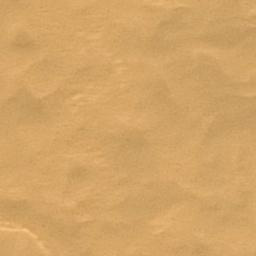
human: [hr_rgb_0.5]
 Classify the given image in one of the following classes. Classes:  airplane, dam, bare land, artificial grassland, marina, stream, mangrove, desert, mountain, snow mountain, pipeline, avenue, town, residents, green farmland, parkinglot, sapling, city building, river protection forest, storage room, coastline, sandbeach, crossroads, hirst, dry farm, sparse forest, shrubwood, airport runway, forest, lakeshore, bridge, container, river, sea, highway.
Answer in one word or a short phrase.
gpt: desert